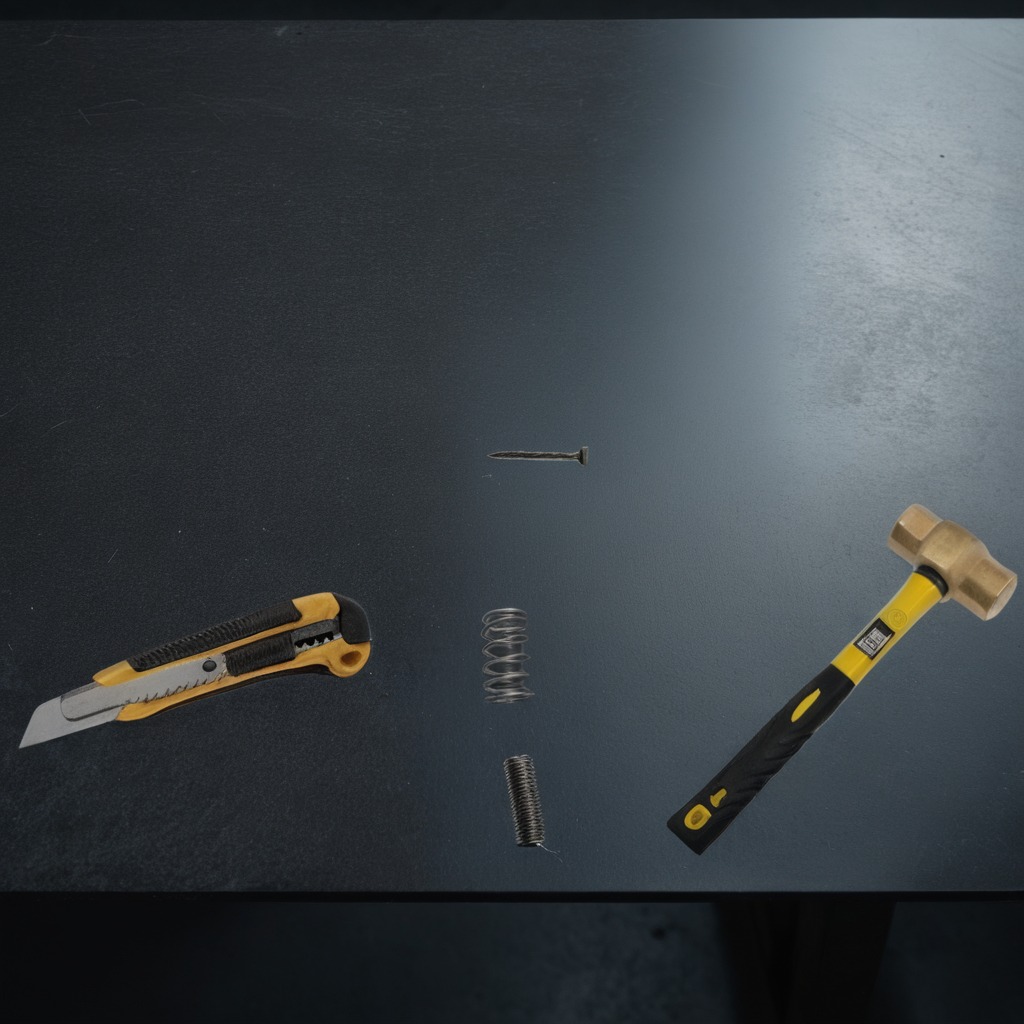
A utility knife, a metal machine screw, an iron nail, a hammer, and a coiled metal spring are lying on the clean granite table inside a workshop at night.